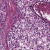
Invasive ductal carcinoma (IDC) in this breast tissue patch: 0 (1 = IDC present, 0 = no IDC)